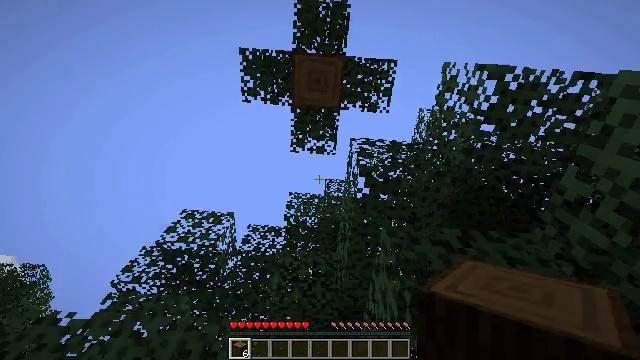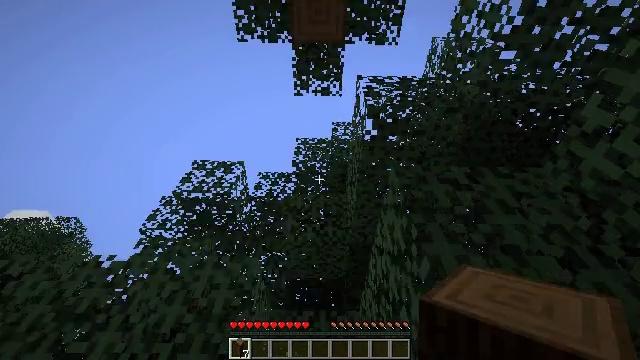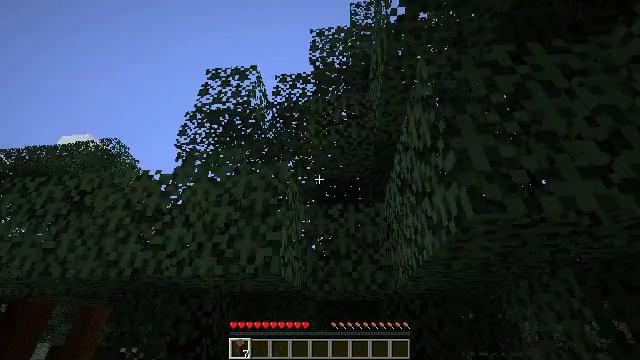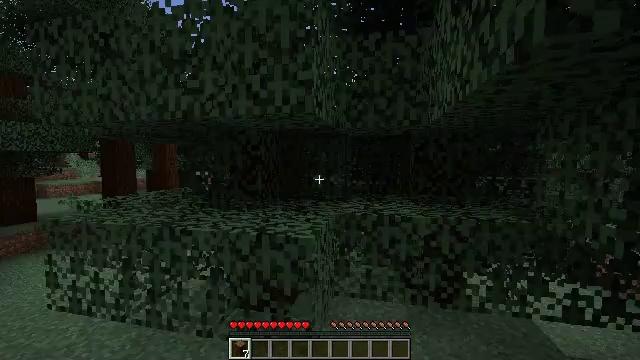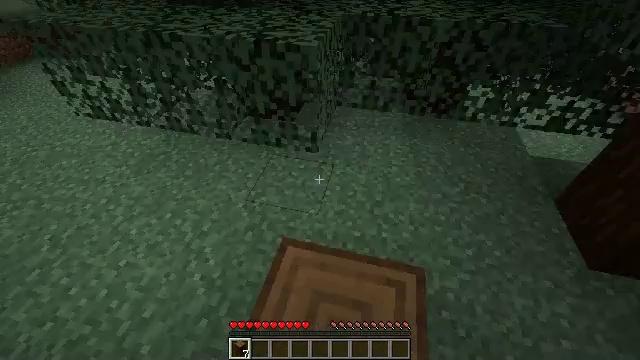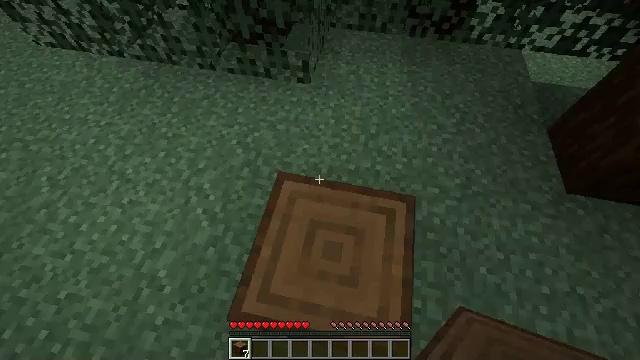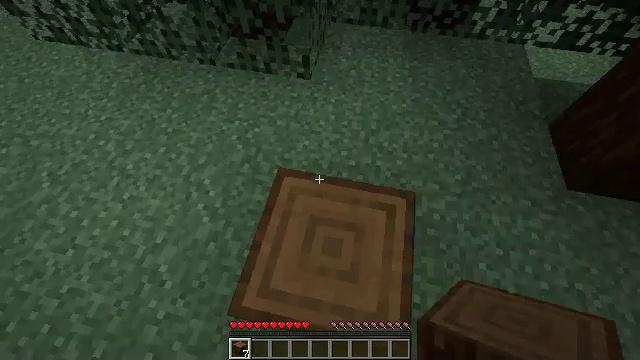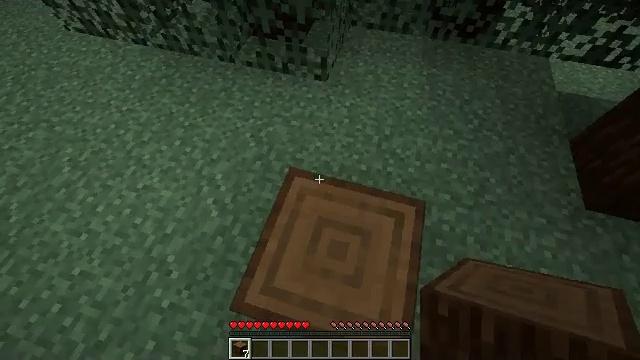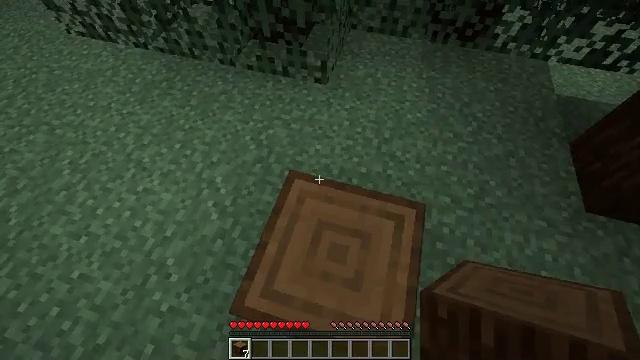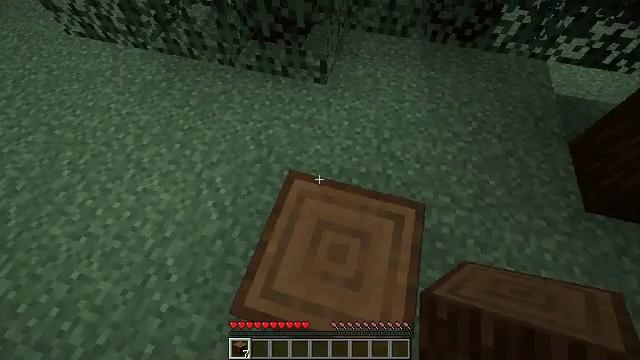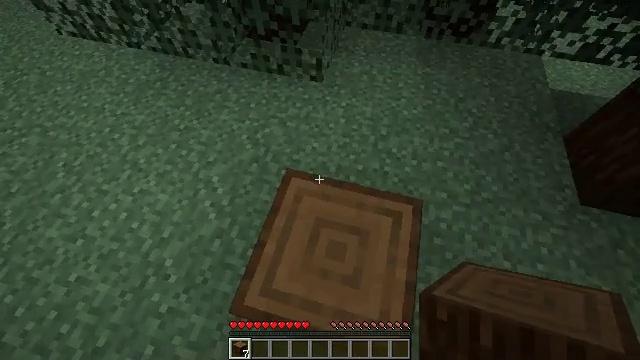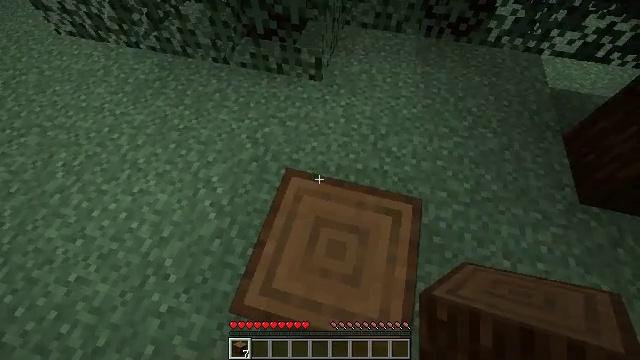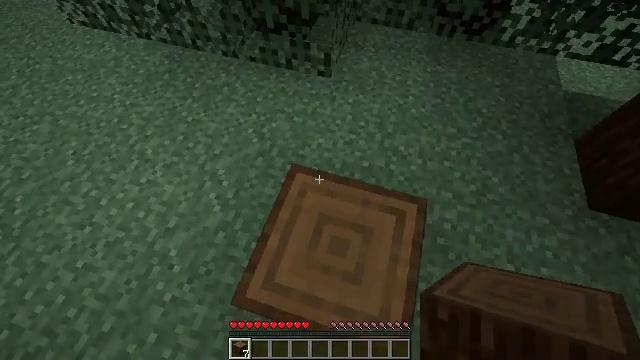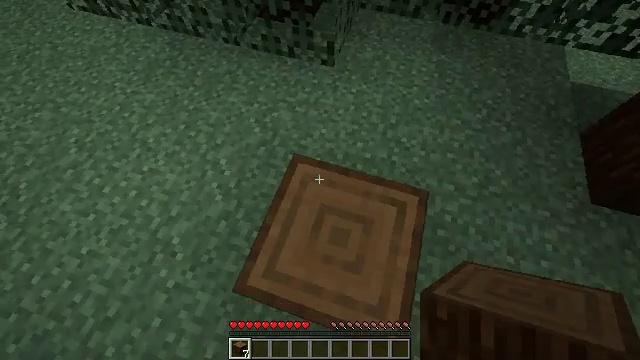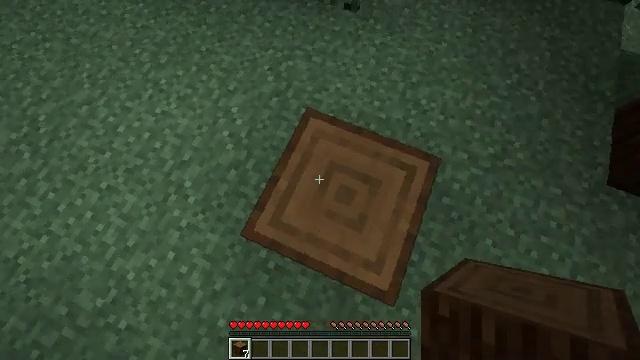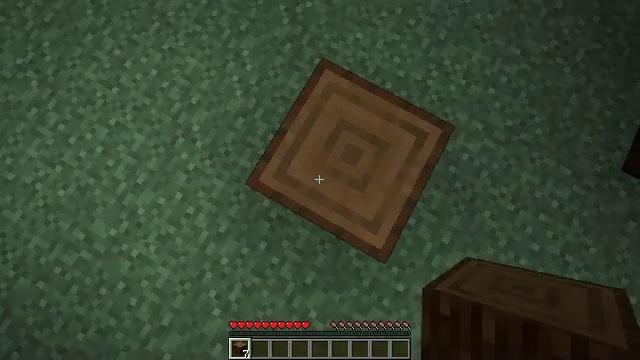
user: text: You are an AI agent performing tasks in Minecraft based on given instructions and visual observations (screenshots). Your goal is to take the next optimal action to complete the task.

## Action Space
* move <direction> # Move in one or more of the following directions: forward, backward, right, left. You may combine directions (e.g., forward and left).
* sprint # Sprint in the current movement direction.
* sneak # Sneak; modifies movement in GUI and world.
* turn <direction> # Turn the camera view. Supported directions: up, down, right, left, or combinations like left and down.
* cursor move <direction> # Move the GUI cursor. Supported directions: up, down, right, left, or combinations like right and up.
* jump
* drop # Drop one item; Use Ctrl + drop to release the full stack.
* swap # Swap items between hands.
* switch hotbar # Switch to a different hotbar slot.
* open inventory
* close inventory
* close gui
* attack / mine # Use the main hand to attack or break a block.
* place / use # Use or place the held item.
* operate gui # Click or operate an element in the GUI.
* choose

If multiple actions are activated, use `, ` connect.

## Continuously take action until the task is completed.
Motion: motion action
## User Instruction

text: Gather spruce log by chopping the tree.
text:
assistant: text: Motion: turn left and down
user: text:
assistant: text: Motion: turn left and down
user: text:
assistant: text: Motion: turn left and down
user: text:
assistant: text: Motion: turn down
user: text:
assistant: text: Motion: turn right and down
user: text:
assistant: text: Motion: no_op
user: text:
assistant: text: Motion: turn left
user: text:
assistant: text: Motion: no_op
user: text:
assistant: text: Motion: no_op
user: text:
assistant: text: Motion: turn right
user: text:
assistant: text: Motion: no_op
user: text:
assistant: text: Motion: turn left
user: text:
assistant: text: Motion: turn down
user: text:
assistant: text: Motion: turn left and down
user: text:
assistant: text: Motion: turn left and down
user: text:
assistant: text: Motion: turn down
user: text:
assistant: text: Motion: attack / mine
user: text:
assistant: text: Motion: attack / mine
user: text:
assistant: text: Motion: attack / mine
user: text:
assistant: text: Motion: attack / mine
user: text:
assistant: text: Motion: attack / mine
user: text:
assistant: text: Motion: attack / mine
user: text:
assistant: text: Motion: attack / mine
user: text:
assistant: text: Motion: attack / mine
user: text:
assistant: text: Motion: attack / mine
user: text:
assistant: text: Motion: attack / mine
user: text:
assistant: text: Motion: attack / mine
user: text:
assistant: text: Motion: attack / mine
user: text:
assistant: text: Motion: attack / mine
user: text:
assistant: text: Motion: attack / mine